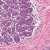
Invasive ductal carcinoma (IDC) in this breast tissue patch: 0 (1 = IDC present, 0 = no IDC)